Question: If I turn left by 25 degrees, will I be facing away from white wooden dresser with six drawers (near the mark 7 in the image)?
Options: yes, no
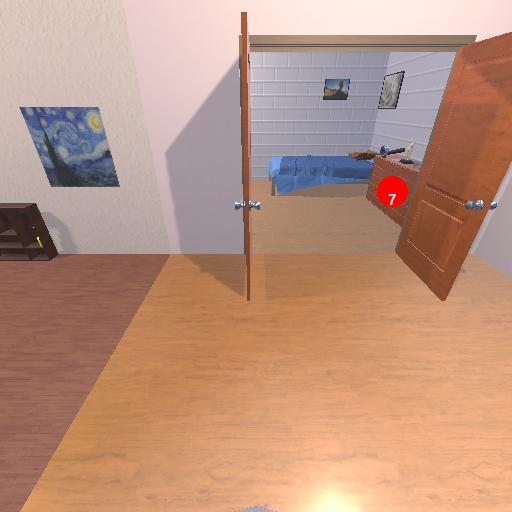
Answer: yes